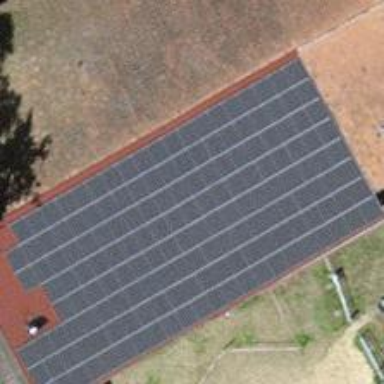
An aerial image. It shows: Solar power generator with photovoltaic panels.